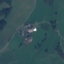
Land use / land cover: Pasture